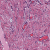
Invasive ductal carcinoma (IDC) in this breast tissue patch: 0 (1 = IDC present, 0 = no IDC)